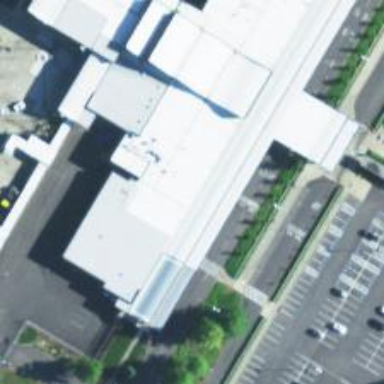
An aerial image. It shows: Car rental facility.